Question: I'm designing my application UI. I need a layout looks like this:

(< and > are Buttons). The problem is, I don't know how to make sure the TextView will fill the remaining space, with two buttons have fixed size.
If I use fill_parent for Text View, the second button (>) can't be shown.
How can I craft a layout that looks like the image?
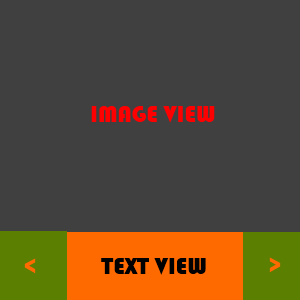
Answer: Answer from woodshy worked for me, and it is simpler than the answer by Ungureanu Liviu since it does not use 'RelativeLayout'.
I am giving my layout for clarity:
'''
<LinearLayout
android:layout_width="fill_parent"
android:layout_height="wrap_content"
android:orientation="horizontal"
>
<Button
android:layout_width = "80dp"
android:layout_weight = "0"
android:layout_height = "wrap_content"
android:text="&lt;"/>
<TextView
android:layout_width = "fill_parent"
android:layout_height = "wrap_content"
android:layout_weight = "1"/>
<Button
android:layout_width = "80dp"
android:layout_weight = "0"
android:layout_height = "wrap_content"
android:text="&gt;"/>
</LinearLayout>
'''